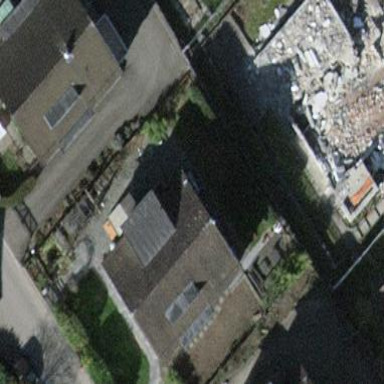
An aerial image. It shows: Detached building.